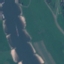
Land use / land cover class: River